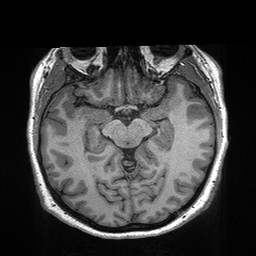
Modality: T1w
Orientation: coronal
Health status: healthy
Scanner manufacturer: siemens
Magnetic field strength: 3 T
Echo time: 0.00298 s